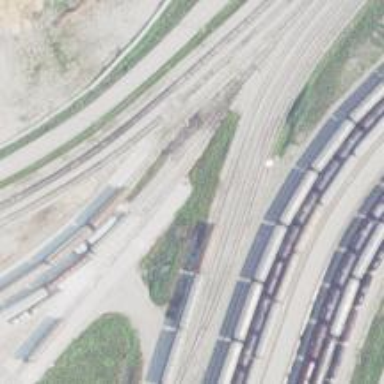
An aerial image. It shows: Railway yard used for servicing trains.